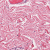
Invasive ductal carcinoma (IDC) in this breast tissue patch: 0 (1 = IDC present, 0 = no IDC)